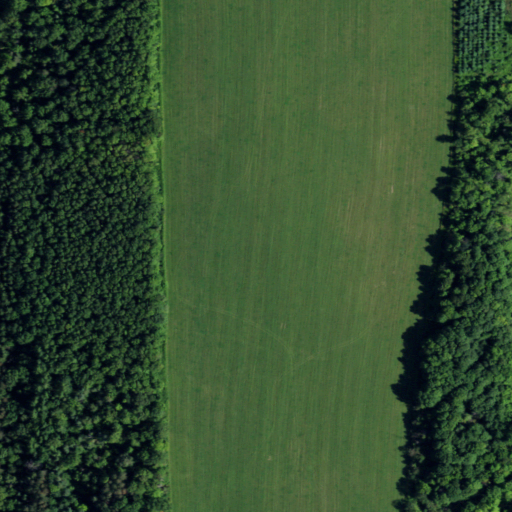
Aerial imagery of mountain in New York named Fox Hill containing cultivated crops, deciduous forest, mixed forest, woody wetlands, evergreen forest, grassland, and herbaceous wetlands